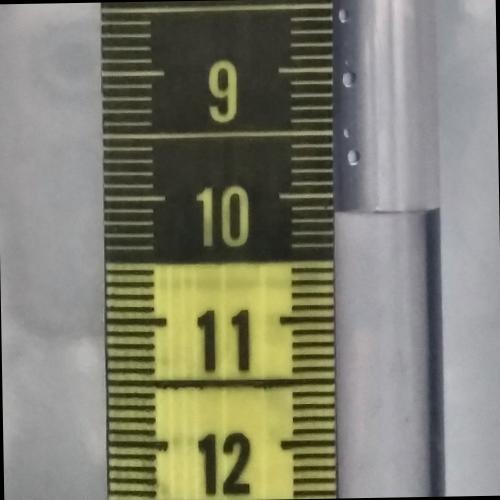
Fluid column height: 10.1 cm